Question: So I'm trying to link up my html and javascript files in notepad++, but it isn't working properly.

I wanted to know how it is possible that it writes test, but doesn't remove the div. Can anyone explain this? Thanks in advance!
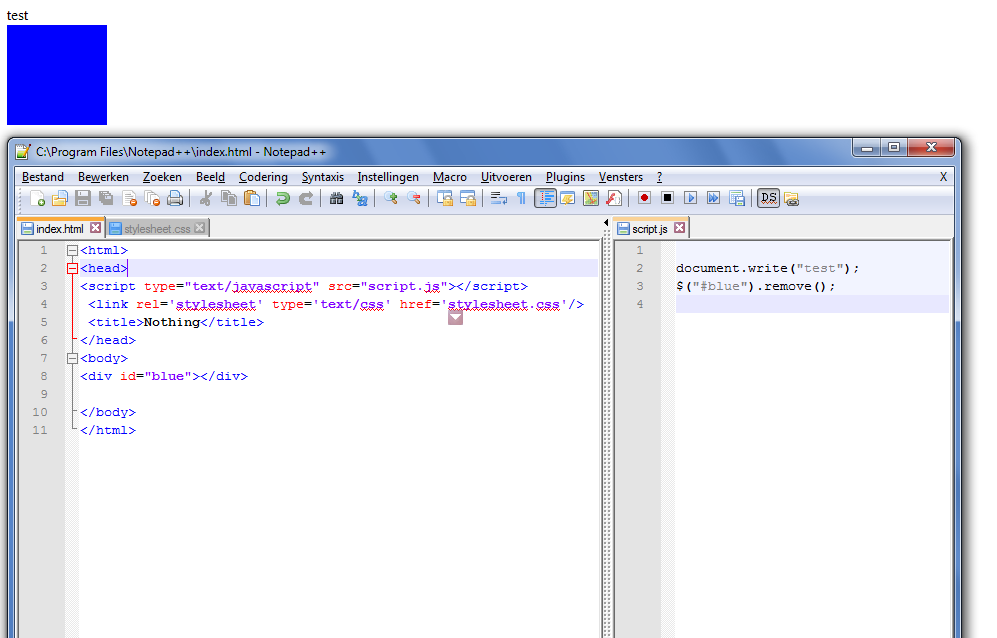
Answer: You should have linked jquery. You're trying to use it without having it linked.